Question: This is my first question here, I'll try my best to be clear and factual. I've googled for quite a long time but never got the result I wanted. My Mysql knowledge isn't the best and maybe that's why I can't get <URL> to work with my wanted function.
At first,
'''
user | speed | strength | stamina | precision
---------------------------------------------
1 | 4 | 3 | 5 | 2
2 | 2 | 5 | 3 | 4
3 | 3 | 4 | 6 | 3
'''
I want a Mysql query that find the most similar row to a specific user. For example, if I want to see who's most similar to user 1, I want it to find user 3. User 1 and 2 have in total the same value (14) but 1 and 3 are more similar, see the picture for a better view.

I'd be so glad and grateful if someone knew what Mysql function I should look at, or if you have any ideas.
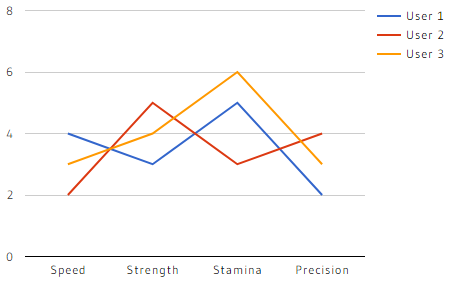
Answer: I think your requirement translated into functions would be "the minimum value of the average of the differences between users scores at ability level".
If that's the case, it can be translated in SQL like this
'''
select t2.user,
(
abs(t1.speed - t2.speed) +
abs(t1.strength - t2.strength) +
abs(t1.stamina - t2.stamina) +
abs(t1.precision - t2.precision)
) / 4 as diff_avg
from users t1
cross join
users t2
where t2.user <> t1.user and
t1.user = 1 /* the starting user id goes here */
order by 2 asc
limit 1
'''